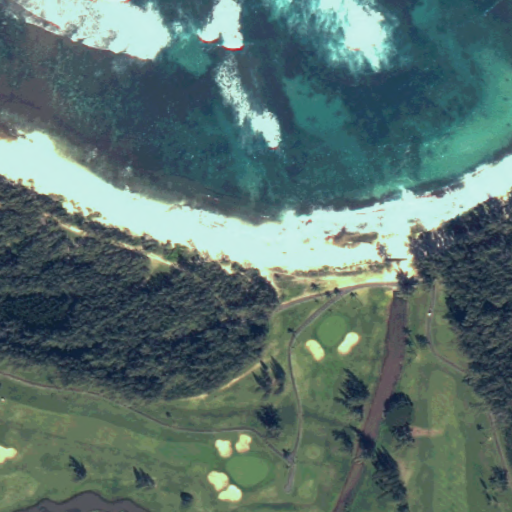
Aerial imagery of beach in Hawaii named Kaihalulu Beach containing only unknown